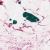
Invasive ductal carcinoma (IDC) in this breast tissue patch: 0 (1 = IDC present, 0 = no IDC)